Question: I have a fairly simple CoreData model expressed as:

There are a number of "Trips" that can contain multiple images. Additionally, a single image can be in multiple trips.
My issue is I want to maintain the order in which they were added to a Trip. Normally, I would add a field to the 'ImageData' object that maintains its 'index'. However, because an Image can be in any number of Trips this doesn't make sense.
What is a clean way to maintaining an index in this case?
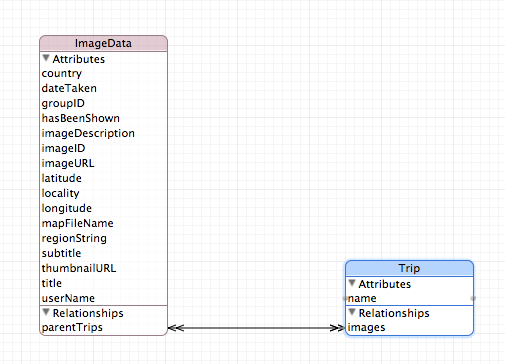
Answer: The old way of handling this is to provide a linking entity that encodes the order.
'''
Trip{
//...various attributes
images<-->>TripToImage.trip
}
Image{
//...various attributes
trips<-->>TripToImage.image
}
TripToImage{
trip<<-->Trip.images
image<<-->Image.trips
previous<-->TripToImage.next
next<-->TripToImage.previous
}
'''
The linking entity is extending the modeling of the relationship. You can create an arbitary order of trips or images.
However, such ordering can be usually rendered superfluous by better model design. In this case, if images have specific dates and locations, how can they part of more than one trip? Are you modeling a time traveling agency? ;-)
Core Data should simulate/model the real-world objects, events and conditions that you app deals with. Real-world images and trips have attributes that uniquely describe them in space and time. If you entities accurately capture all that data, then ordering them based on the attributes becomes trivial.
Usually, you only need to use a linking entity when you have to model an arbitrary order such as a user's favorite ranking or other subjective ordering.
## Update:
> It takes images of places you'd like to see and put them in a list
for a trip. I.e. not images that you have personally taken.
Your current model is cumbersome because your not modeling your problem closely enough.
You're really creating an itinerary which is a series of locations and times but your trying to model that information indirectly by smooshing the 'Trip' and 'Image' objects together in an elaborate relationship.
Instead, you need an entity that models an itinerary specifically.
'''
ItineraryStop{
name:string
arrivalTime:date
departureTime:date
location<<-->Location.stops
image<<-->Image.stop
trip<<-->Trip.stop
previousStop<-->IteneraryStop.nextStop
nextStop<-->InteneraryStop.previousStop
}
'''
Now, everything everything just falls into place. To get all you stops in order for a particular trip, you can either fetch on trip and and sort on arrivalTimes, you can sort any particular 'Trip' objects stops or if there are no dates, you can walk the relationships.
In any case, your model now more closely resembles the real-world objects, events or conditions that your app deals with.